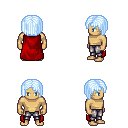
a pixel art fantasy rpg character, male body template, human, tanned skin, red cape, metal pants, white cyan pageboy hairstyle, four views (front, back, left, right), 2x2 character sprite sheet, small pixel art, hard edges, no anti-aliasing